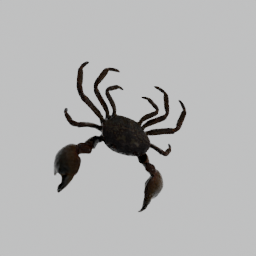
Label: animals